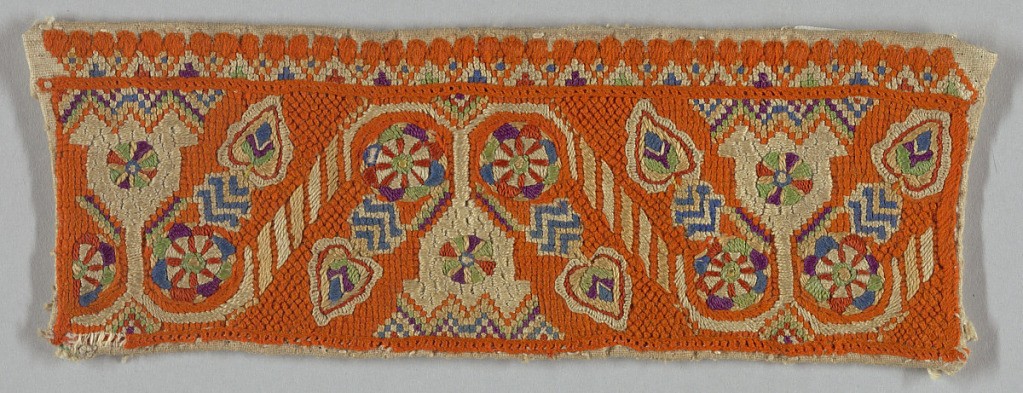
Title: Panel
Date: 18th–19th century
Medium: silk and wool on cotton Technique: embroidered on plain weave
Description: Rectangular panel of repeating cup-shaped flowers flanked by heart-shaped leaves. The floral motifs are connected by diagonally striped bars. Embroidered in blue, green, cerise and cream wool and silk on a predominantly orange embroidered ground.